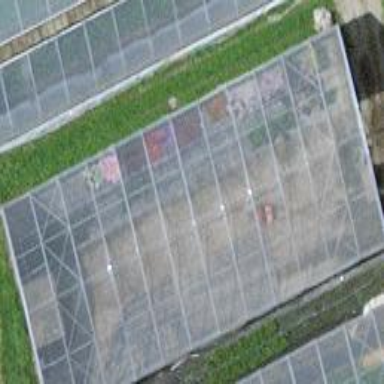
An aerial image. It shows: Greenhouse.